Aerial crown-view tile of a tropical tree (Barro Colorado Island, Panama), acquired 20240918:
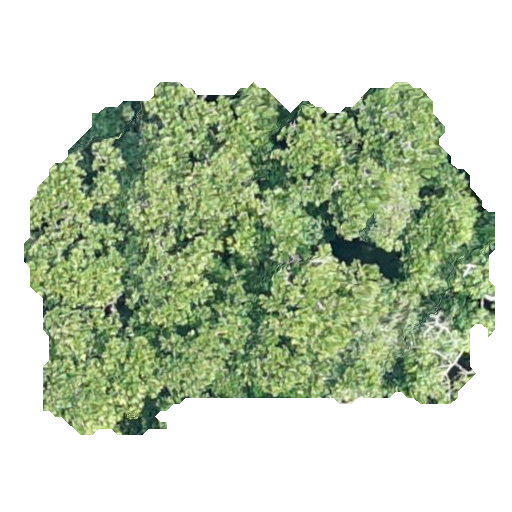
Species: Anacardium excelsum
GBIF accepted scientific name: Anacardium excelsum
Crown area: 203.398 m²